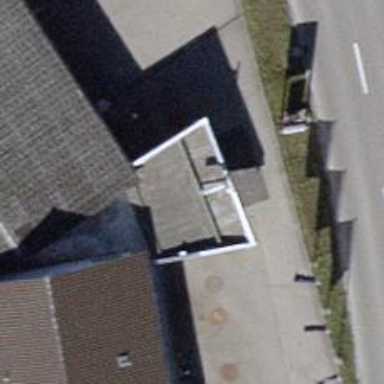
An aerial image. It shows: Fuel station.